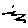
Label: zigzag